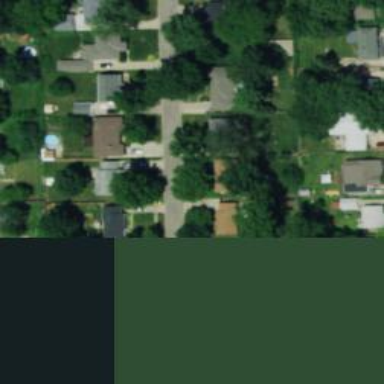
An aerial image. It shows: Neighborhood.